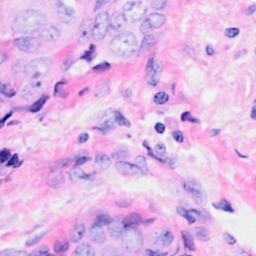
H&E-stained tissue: Breast